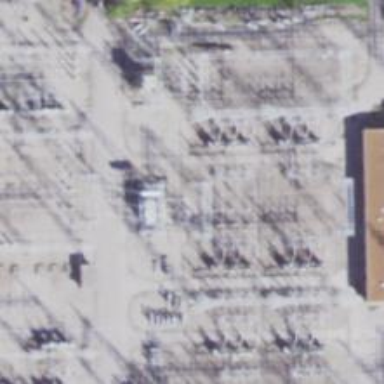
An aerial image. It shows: Switch for power supply.